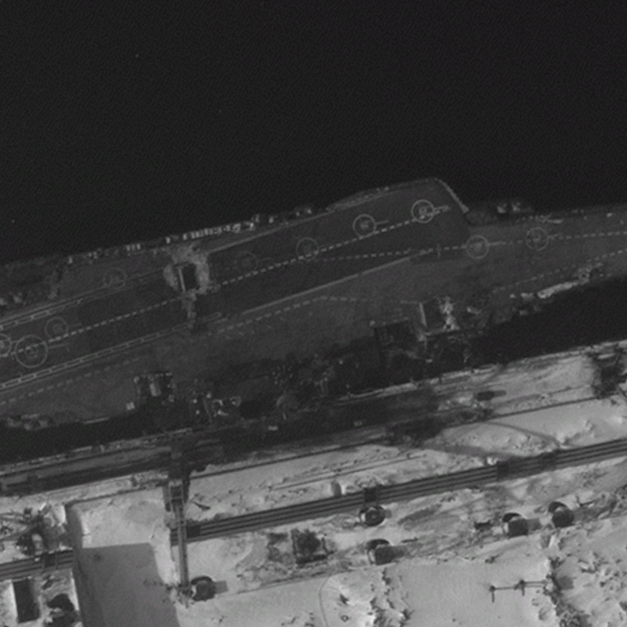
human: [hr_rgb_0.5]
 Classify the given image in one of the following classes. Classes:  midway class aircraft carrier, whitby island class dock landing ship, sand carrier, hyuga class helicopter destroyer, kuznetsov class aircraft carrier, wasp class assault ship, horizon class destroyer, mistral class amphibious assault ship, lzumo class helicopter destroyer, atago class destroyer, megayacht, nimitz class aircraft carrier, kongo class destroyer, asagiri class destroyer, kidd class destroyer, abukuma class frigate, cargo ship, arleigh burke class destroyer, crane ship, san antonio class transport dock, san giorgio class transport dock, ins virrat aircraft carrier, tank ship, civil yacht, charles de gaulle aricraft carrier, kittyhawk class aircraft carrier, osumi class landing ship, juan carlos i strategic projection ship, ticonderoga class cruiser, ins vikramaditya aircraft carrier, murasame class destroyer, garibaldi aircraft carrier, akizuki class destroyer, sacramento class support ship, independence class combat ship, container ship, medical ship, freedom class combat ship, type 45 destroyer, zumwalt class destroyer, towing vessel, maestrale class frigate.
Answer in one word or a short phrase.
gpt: Kuznetsov class aircraft carrier